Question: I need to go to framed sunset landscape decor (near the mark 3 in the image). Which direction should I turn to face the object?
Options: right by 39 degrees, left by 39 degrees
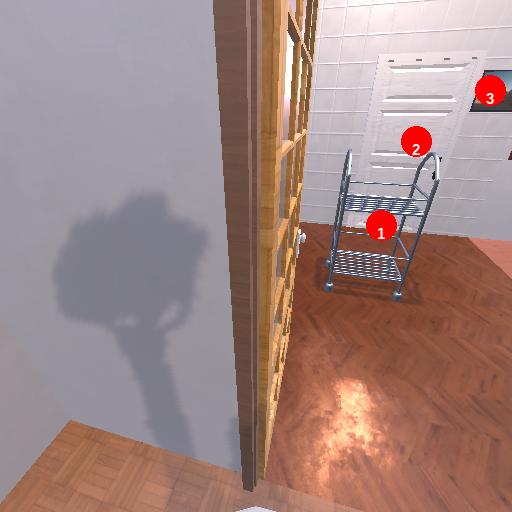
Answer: right by 39 degrees